【题型】解答题　【知识点】解析几何　【难度】easy
已知直线 \( l: y = kx (k \neq 0) \) 与圆 \( C: x^2 + y^2 - 2x - 3 = 0 \) 相交于 \( A、B \) 两点.

(1) 若 \( |AB| = \sqrt{13} \)，求 \( k \);

(2) 在 \( x \) 轴上是否存在点 \( M \)，使得当 \( k \) 变化时，总有直线 \( MA、MB \) 的斜率之和为 0，若存在，求出点 \( M \) 的坐标；若不存在，说明理由.

\vspace{1em}
【解答】
【答案】(1) \( k = \pm \sqrt{3} \)

(2) 存在点 \( M(-3,0) \)

\vspace{1em}

【知识点】由直线与圆的位置关系求参数、圆的弦长与中点弦、已知圆的弦长求方程或参数、由圆的一般方程确定圆心和半径

\vspace{1em}

【分析】(1) 由圆的方程确定圆心和半径，利用几何法求弦长公式和点到直线的距离公式计算即可求解；

(2) 设 \( A(x_1,y_1) \)，\( B(x_2,y_2) \)，假设存在点 \( M(m,0) \) 满足题意，即 \( k_{MA} + k_{BM} = 0 \)，直线方程联立圆的方程，利用韦达定理表示 \( x_1 + x_2 \)、\( x_1x_2 \)，结合两点求斜率公式，化简计算即可求解.

\vspace{1em}

【详解】(1) 因为圆 \( C: (x-1)^2 + y^2 = 4 \)，

所以圆心坐标为 \( C(1,0) \)，半径为 \( r = 2 \)，因为 \( |AB| = \sqrt{13} \)，

所以 \( C \) 到 \( AB \) 的距离为 \( d = \sqrt{r^2 - \left( \frac{|AB|}{2} \right)^2} = \sqrt{4 - \frac{13}{4}} = \frac{\sqrt{3}}{2} \)，

由点 \( C \) 到直线 \( y = kx \) 的距离为：\( d = \frac{|k|}{\sqrt{k^2 + 1}} = \frac{\sqrt{3}}{2} \)，解得 \( k = \pm \sqrt{3} \)；

(2) 设 \( A(x_1,y_1) \)，\( B(x_2,y_2) \)，\( l \) 的方程为 \( y = kx \)，

则
\[
\begin{cases}
y = kx \\
x^2 + y^2 - 2x - 3 = 0
\end{cases}
\]
得 \( (1 + k^2)x^2 - 2x - 3 = 0 \)，

因为 \( \Delta = 4 + 12(1 + k^2) > 0 \)，所以 \( x_1 + x_2 = \frac{2}{1 + k^2} \)，\( x_1x_2 = -\frac{3}{1 + k^2} \)，

设存在点 \( M(m,0) \) 满足题意，即 \( k_{AM} + k_{BM} = 0 \)，

所以 \( k_{AM} + k_{BM} = \frac{y_1}{x_1 - m} + \frac{y_2}{x_2 - m} = \frac{kx_1}{x_1 - m} + \frac{kx_2}{x_2 - m} = 0 \)，

因为 \( k \neq 0 \)，

所以 \( x_1(x_2 - m) + x_2(x_1 - m) = 2x_1x_2 - m(x_1 + x_2) = 0 \)，

所以 \( -\frac{6}{1 + k^2} - \frac{2m}{1 + k^2} = 0 \)，解得 \( m = -3 \).

所以存在点 \( M(-3,0) \) 符合题意.

\vspace{2em}

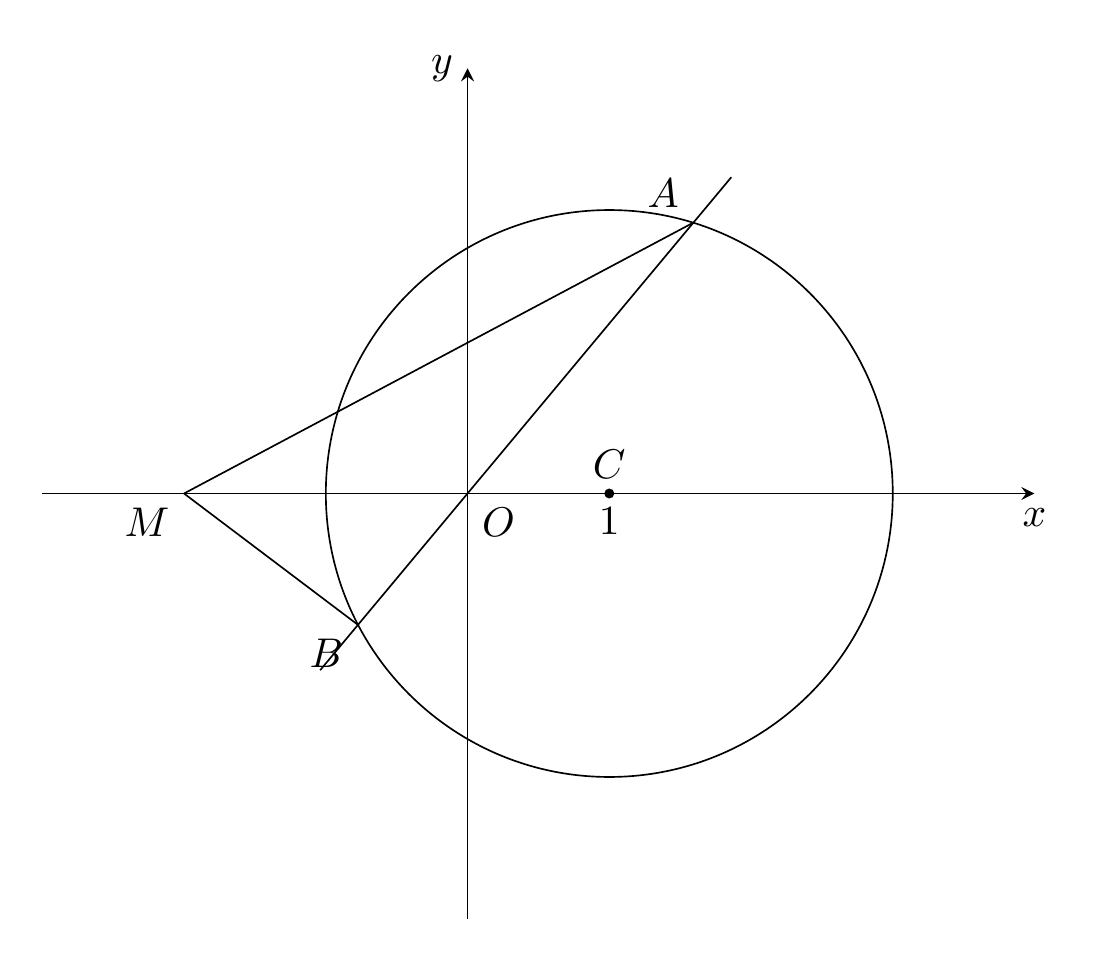